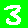
Digit: 3